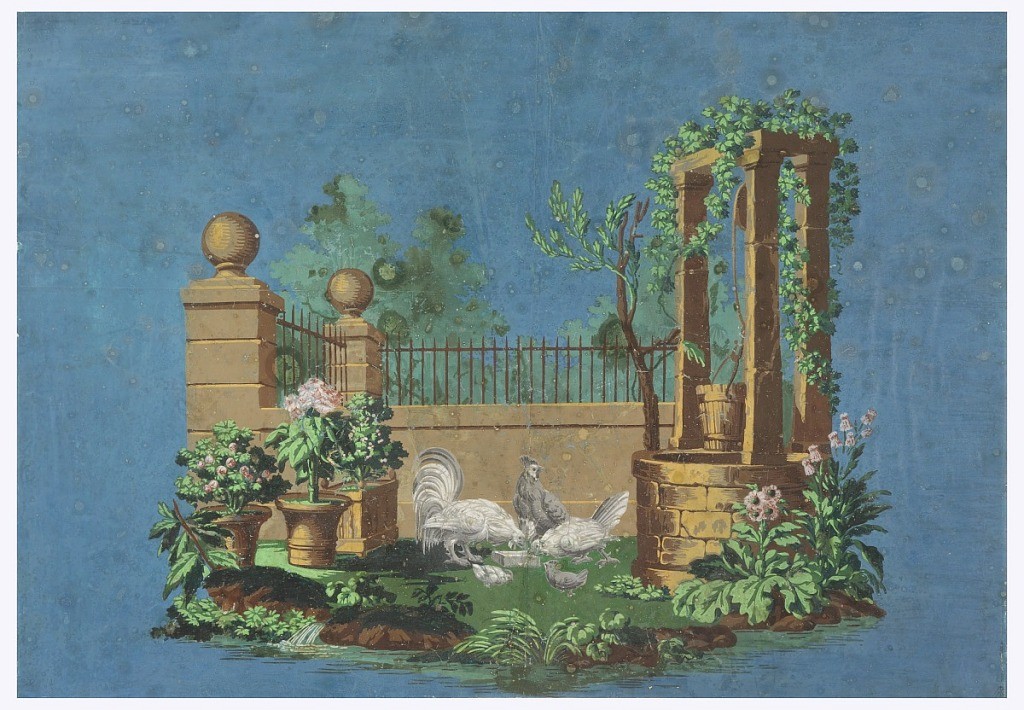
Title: Overdoor
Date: ca. 1825
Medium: Block-printed on handmade paper
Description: Horizontal rectangle for overdoor, or fireboard. Scene showing domestic fowl in a barnyard, with a well-head, printed in colors on blue ground.